Question: I have UITextView with some text in it. Everything was fine with iOS 6 but now with iOS 7 it leaves the blank space on top and then place the text below the middle of the textview.
I didn't set any contentOffSet.
Please Help!
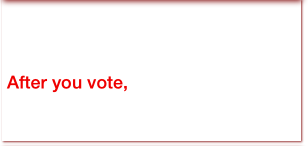
Answer: A text view is a scroll view. View controllers will add a content offset automatically to scroll views, as it is assumed they will want to scroll up behind the nav bar and status bar.
To prevent this, set the following property on the view controller containing the text view:
'''
self.automaticallyAdjustsScrollViewInsets = NO
'''